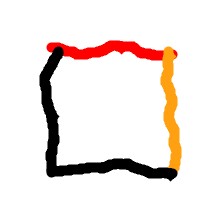
Shape: square